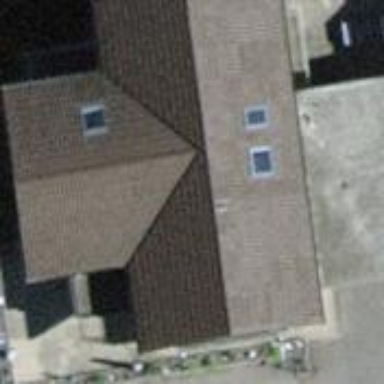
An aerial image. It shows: Simple and straightforward house.